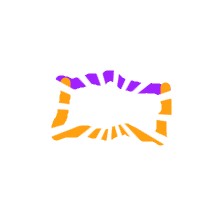
Shape: rectangle